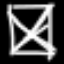
Label: hourglass